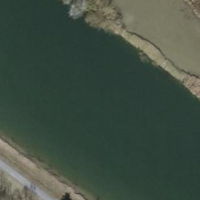
EUNIS habitat code: 15
Species observed at this site:
Phalacrocorax carbo
Mareca penelope
Larus michahellis
Cygnus olor
Mergus merganser
Aythya ferina
Anser anser
Aythya fuligula
Ciconia ciconia
Agrostis capillaris